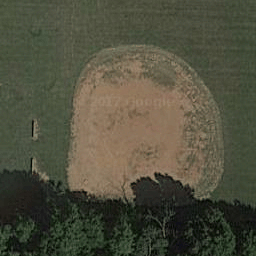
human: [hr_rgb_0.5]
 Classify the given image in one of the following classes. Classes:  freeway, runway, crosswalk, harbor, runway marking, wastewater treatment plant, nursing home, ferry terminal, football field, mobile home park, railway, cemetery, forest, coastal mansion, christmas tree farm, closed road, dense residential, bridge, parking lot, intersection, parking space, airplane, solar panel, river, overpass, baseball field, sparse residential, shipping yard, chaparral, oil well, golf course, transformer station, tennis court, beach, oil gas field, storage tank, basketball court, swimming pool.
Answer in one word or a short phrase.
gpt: baseball field